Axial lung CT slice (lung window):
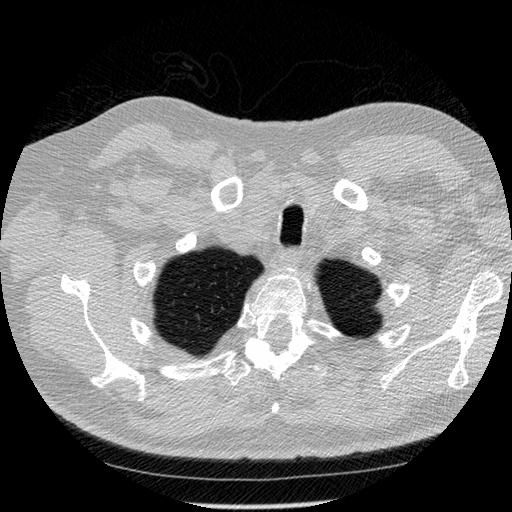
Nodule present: no